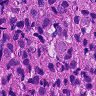
Metastatic tissue present: yes